Question: I'm trying to add the SendGrid SaaS resource from Azure Marketplace.
Following error occurs, when it's start deploying:
'''
{
"status": "Failed",
"error": {
"code": "GatewayAuthenticationFailed",
"message": "Gateway authentication failed for 'https://rp.prod.marketplacesaas.azure.com/'. Diagnostic information: timestamp '20210826T155832Z', tracking id 'b1de8474-c6a9-46a7-bf5c-d926396f168e', request correlation id 'd4579a7f-aa6b-473d-9189-b9a101b97c10'."
}
}
'''

It's the first SendGrid subscription in this azure subscription.
I'm trying to add this as an azure subscription owner.
No special policies were set.
I've tried do the same on newly created azure subscription, and everything was fine.
Does anyone know where to dig?
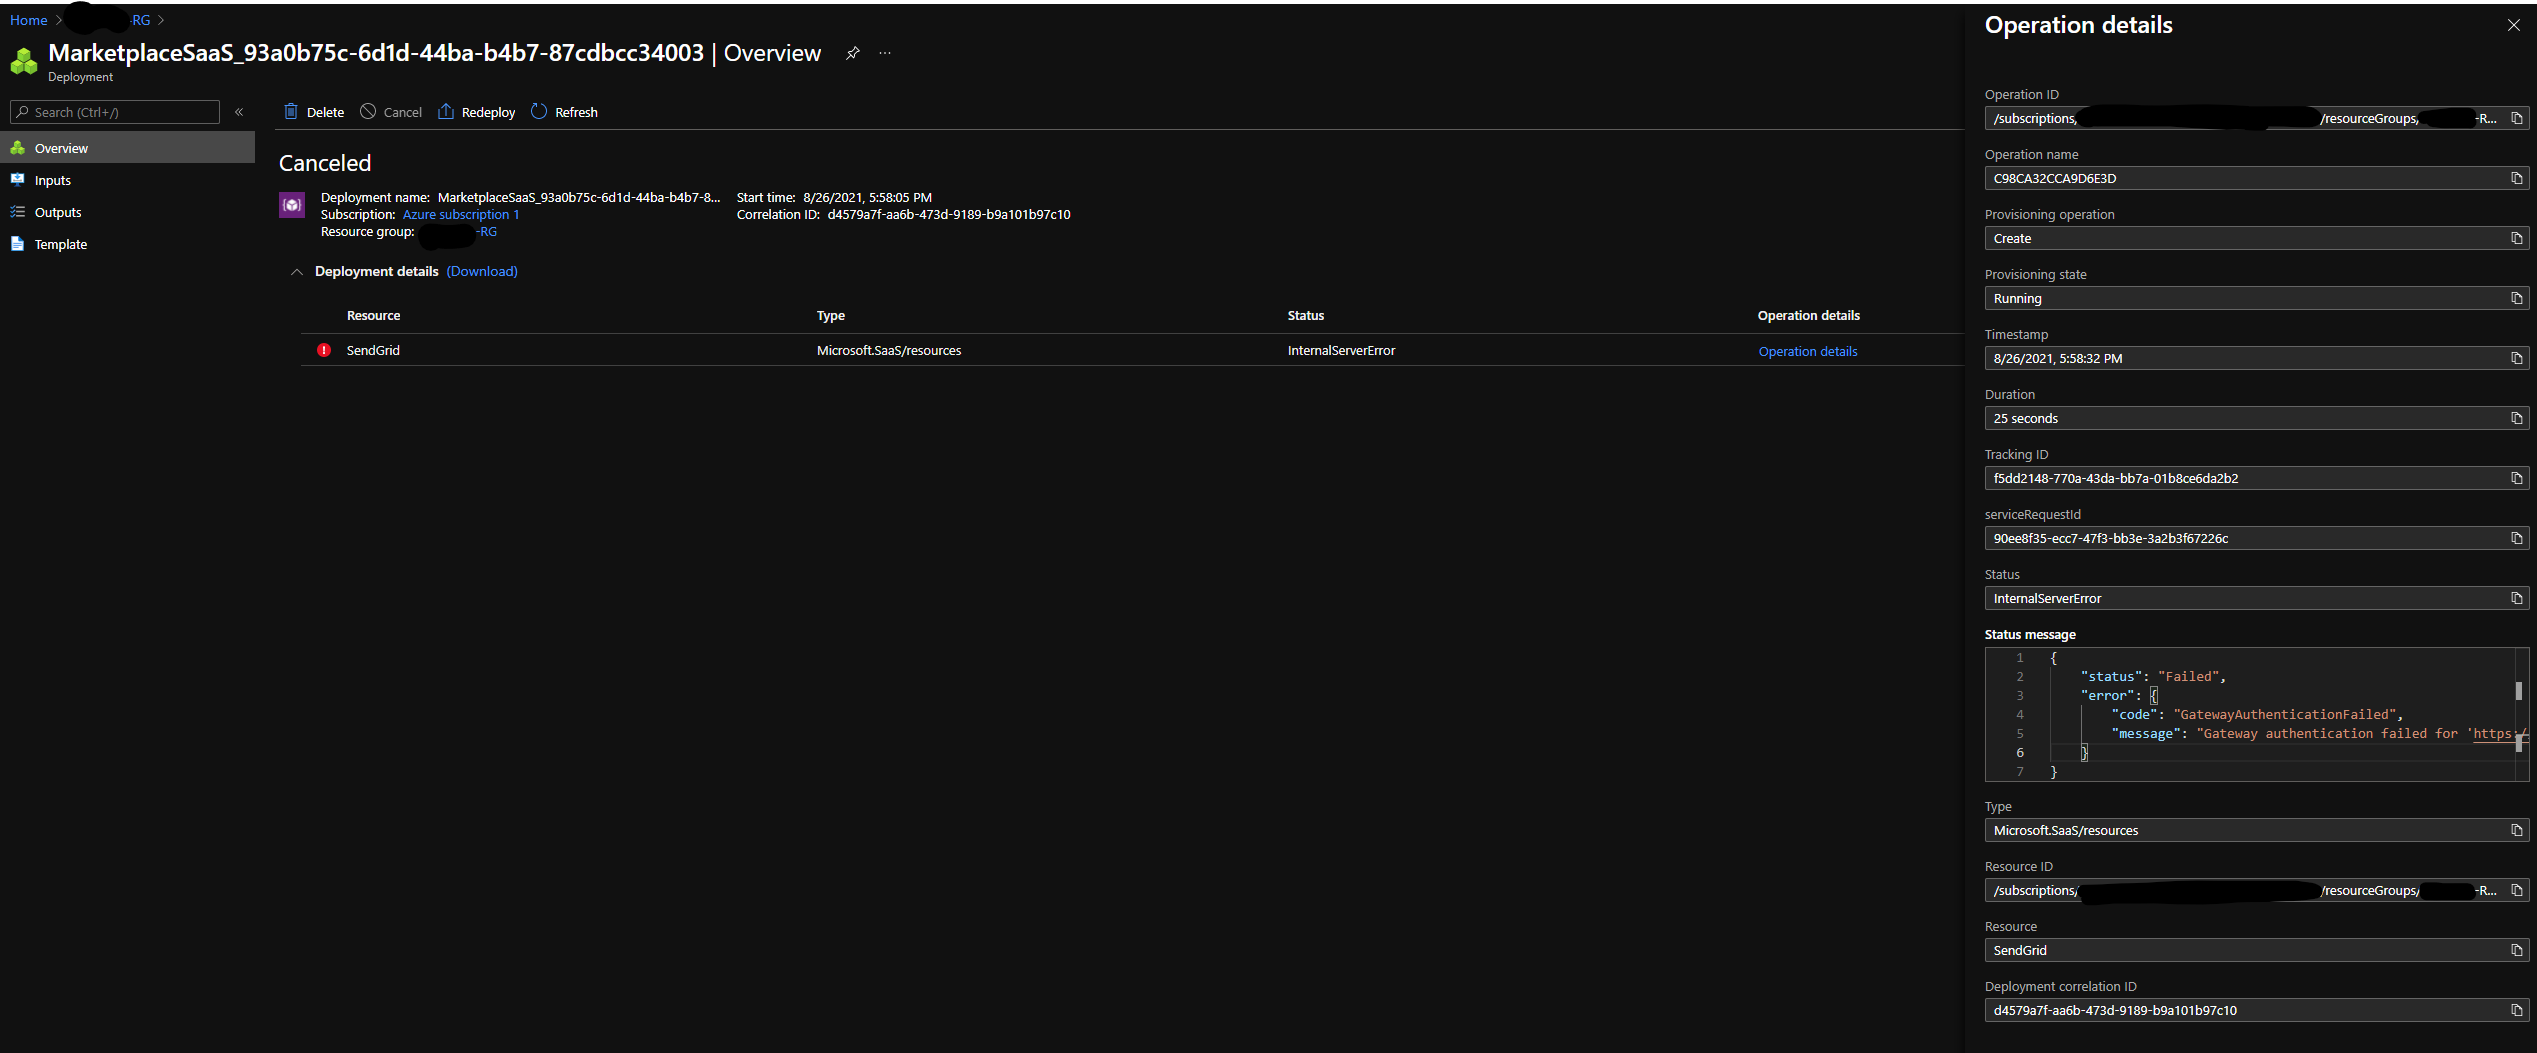
Answer: Error was resolved after a month, when subscription expired on SendGrid side, then it could be successfully provisioned from Azure again. So time heals in this case.